Question: i want to use XMPP Framework and i download lib from github. The given below code gives an error. can someone help me out and i am taking guide from below link:
<URL>
'''
stream?.myJID = XMPPJID.init("user@localhost.com")
'''
:

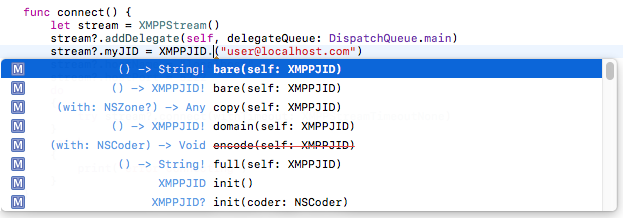
Answer: The <URL> that you have given in question, is uses class method not the 'init' to set 'XMPPJID'.
'''
stream?.myJID = XMPPJID.jid(with:"user@localhost")
'''